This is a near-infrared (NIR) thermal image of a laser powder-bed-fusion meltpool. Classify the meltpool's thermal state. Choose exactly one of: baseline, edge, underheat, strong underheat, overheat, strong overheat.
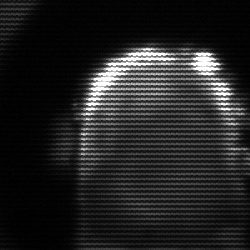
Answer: baseline